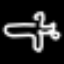
Label: airplane